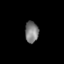
Tissue: prostate
Cell type: Myeloid cells
Senescence score: 0.7083
Nuclear area (px): 285
Mean DAPI intensity: 122.393